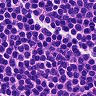
Metastatic tissue present: no